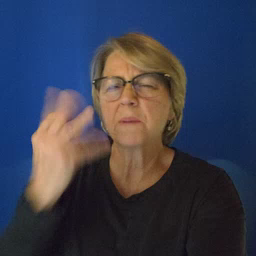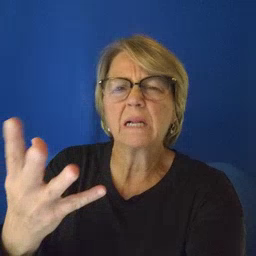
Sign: many